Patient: sex F, age 34
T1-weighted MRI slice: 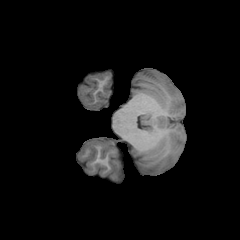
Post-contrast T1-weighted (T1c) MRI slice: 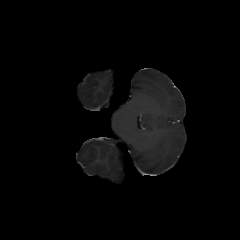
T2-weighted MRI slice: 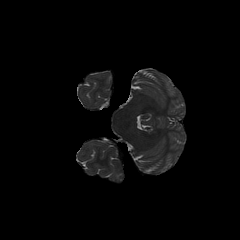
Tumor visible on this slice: no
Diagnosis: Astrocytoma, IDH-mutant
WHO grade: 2